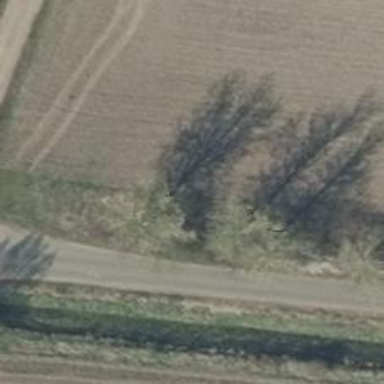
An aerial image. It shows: Row of deciduous broadleaved trees.